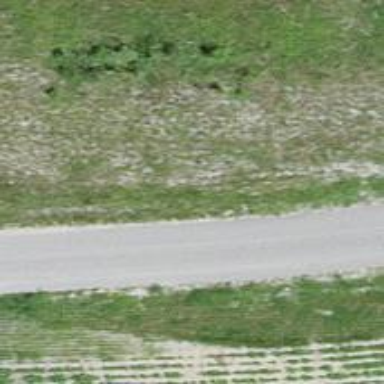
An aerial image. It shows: Path with ground surface. The track is of grade1 quality.